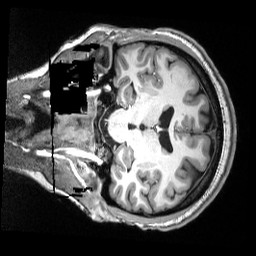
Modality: T1w
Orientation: coronal
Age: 20
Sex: female
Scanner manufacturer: siemens
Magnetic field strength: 3 T
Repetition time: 2.53 s
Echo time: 0.0033 s